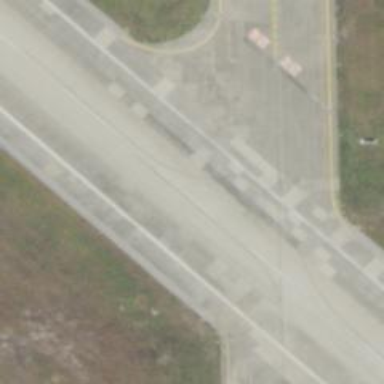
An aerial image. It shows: Asphalt taxiway in the airport.